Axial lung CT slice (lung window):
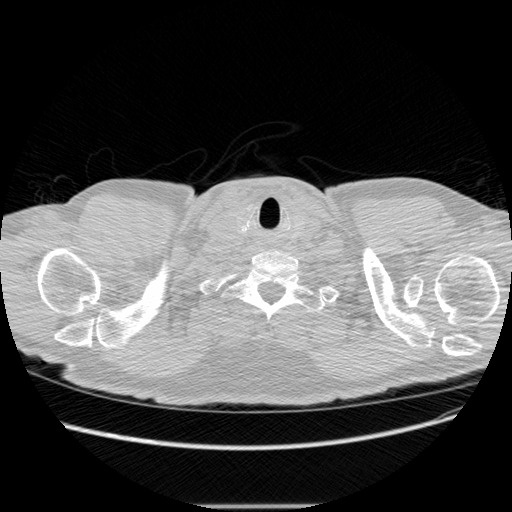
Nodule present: no